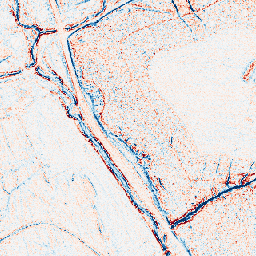
Category: edge_preserving
Decomposition family: anisotropic_diffusion
Decomposition parameters: iterations: 5
kappa: 10
gamma: 0.1
Upsampling method: nearest
Upsampling parameters: scale: 8
Upsampling scale: 8